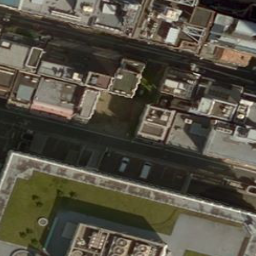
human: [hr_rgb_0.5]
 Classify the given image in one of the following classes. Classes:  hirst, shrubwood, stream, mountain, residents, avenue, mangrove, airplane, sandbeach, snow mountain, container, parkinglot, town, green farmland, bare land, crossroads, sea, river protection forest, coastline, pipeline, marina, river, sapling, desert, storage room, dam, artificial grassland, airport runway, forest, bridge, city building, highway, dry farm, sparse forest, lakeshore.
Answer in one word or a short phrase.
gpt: city building